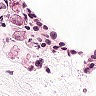
Metastatic tissue present: no